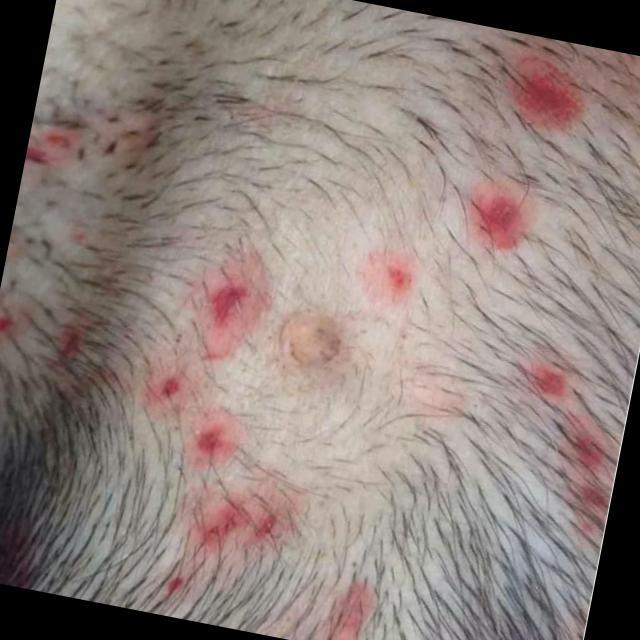
Canine ringworm (Dermatophytosis) — fungal infection caused by Microsporum or Trichophyton. Presents with circular alopecia, scaling, crusting, and broken hairs.